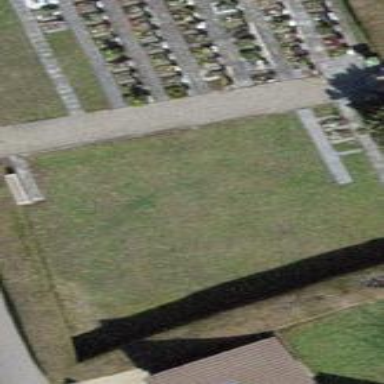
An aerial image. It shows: Cemetery.